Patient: sex M, age 26
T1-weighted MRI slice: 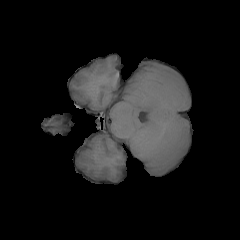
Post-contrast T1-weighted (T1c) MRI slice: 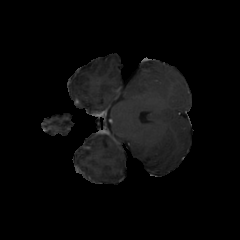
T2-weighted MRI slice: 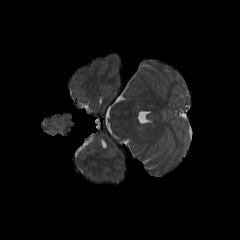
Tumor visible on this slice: no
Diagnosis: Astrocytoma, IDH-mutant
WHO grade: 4